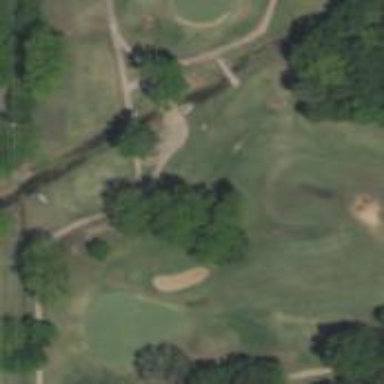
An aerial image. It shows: Path bridge over golf course.